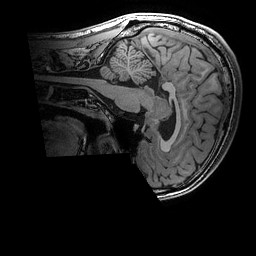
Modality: T1w
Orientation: sagittal
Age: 19
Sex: female
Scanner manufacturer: ge
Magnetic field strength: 3 T
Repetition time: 0.007 s
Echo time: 0.00342 s